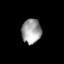
Tissue: lung
Cell type: Myeloid cells
Senescence score: 0.6093
Nuclear area (px): 475
Mean DAPI intensity: 158.699